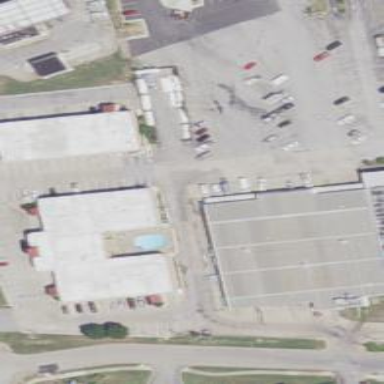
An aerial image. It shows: Retail building housing hardware shop.